Interaction volume radius: 5 \u00c5
Interaction volume height: 15 \u00c5
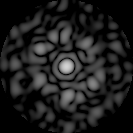
Disorder parameter: 0.7493